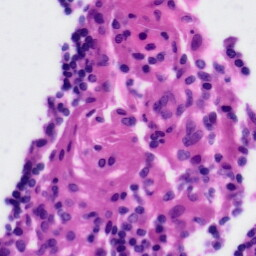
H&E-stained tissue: Tonsil